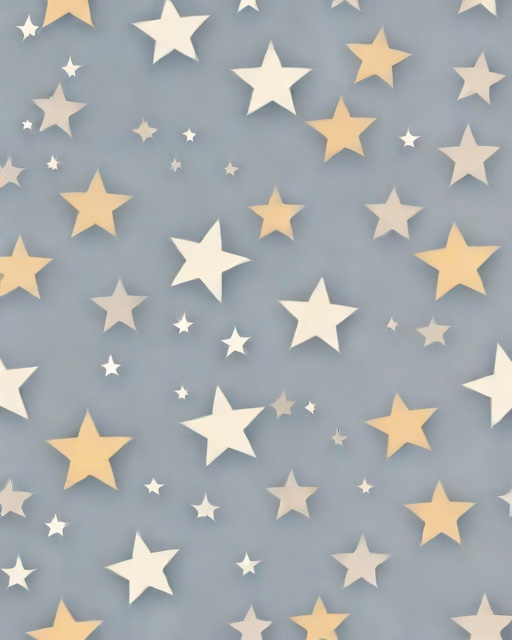
Category: New Baby